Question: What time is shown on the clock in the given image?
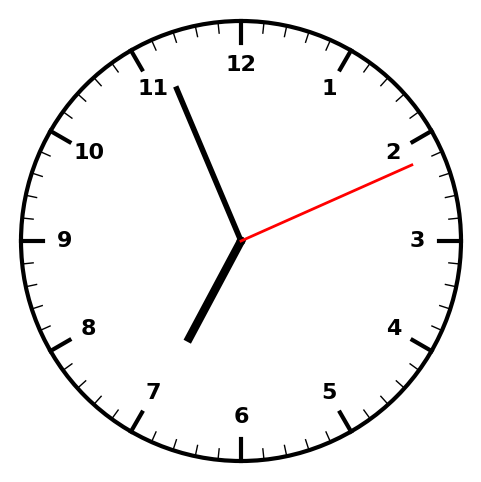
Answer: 06:56:11